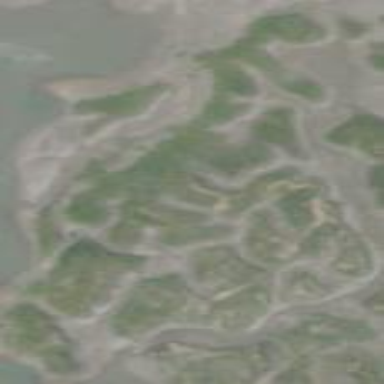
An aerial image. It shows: Tidal marsh wetland area.